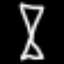
Label: hourglass